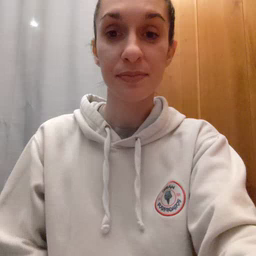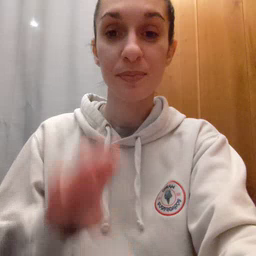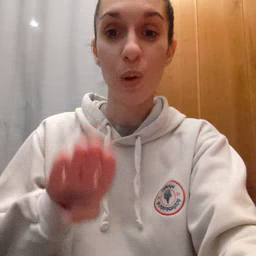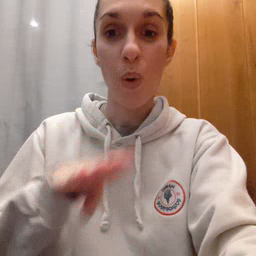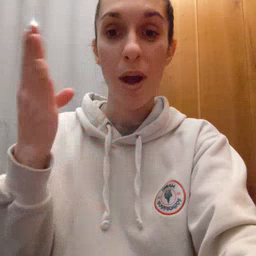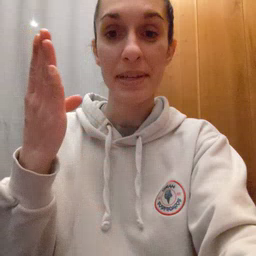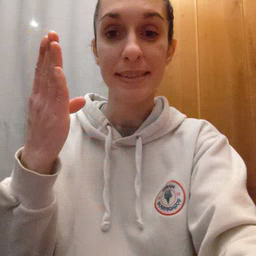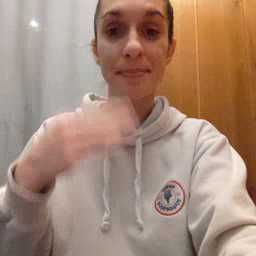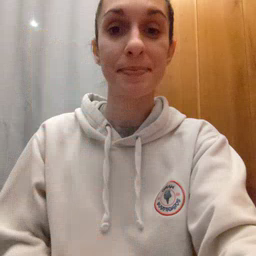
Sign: open